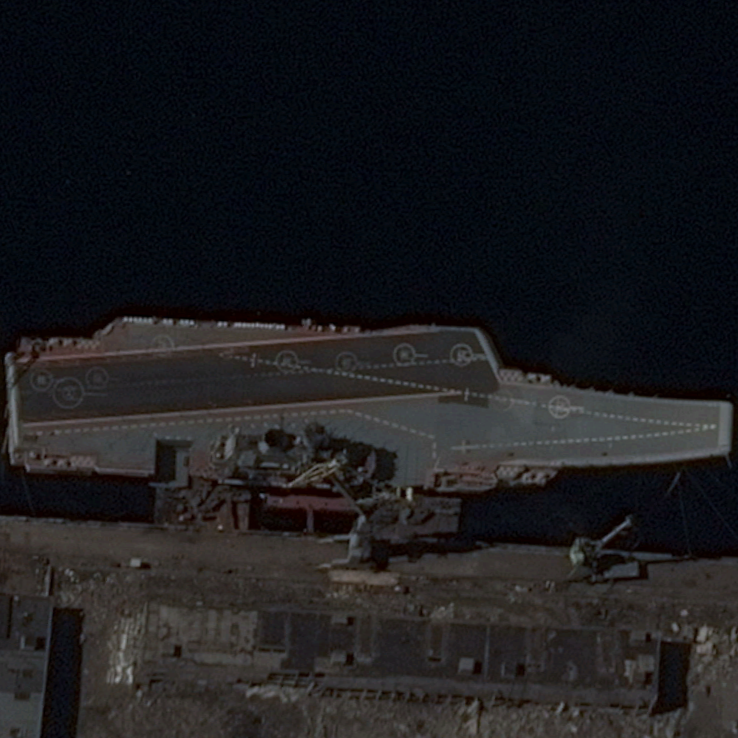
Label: Kuznetsov-class_aircraft_carrier